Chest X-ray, PA view. Patient: 47 years old, sex M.
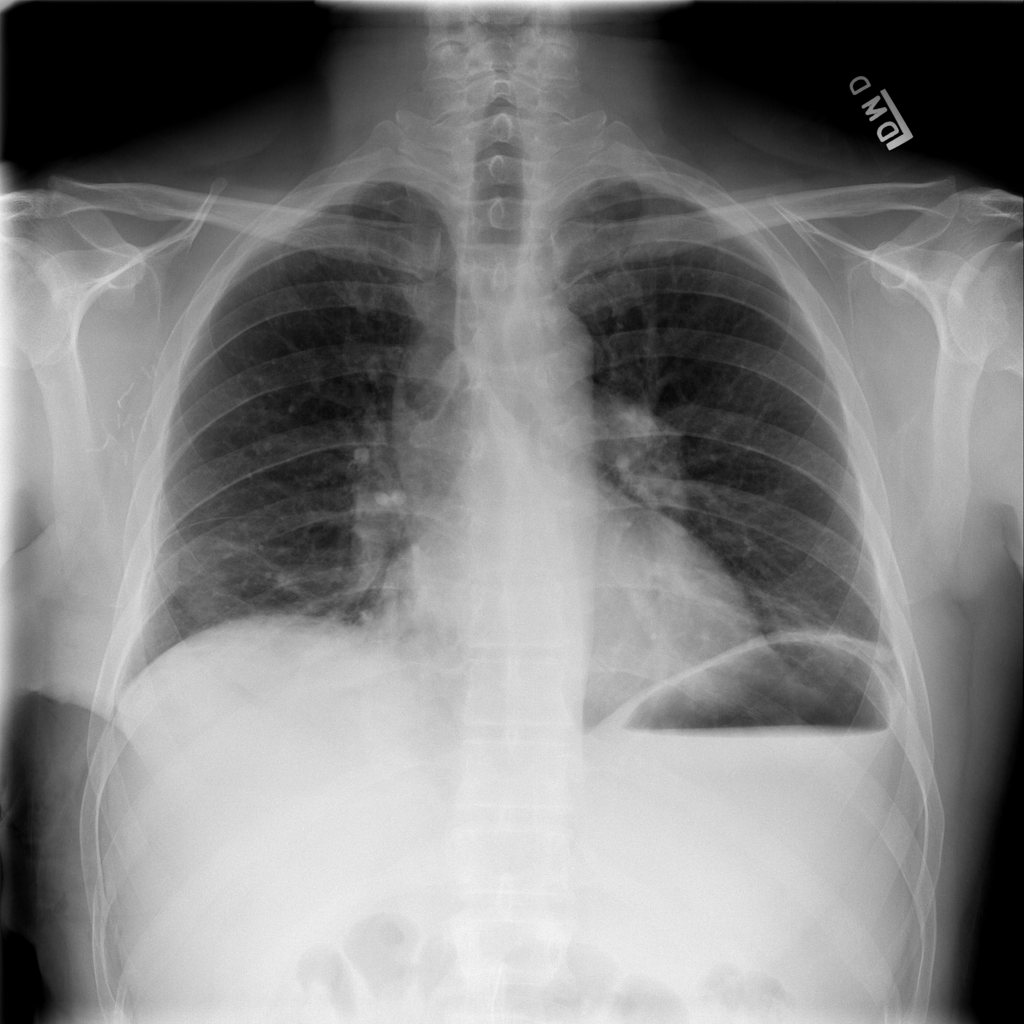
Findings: Atelectasis, Pneumothorax